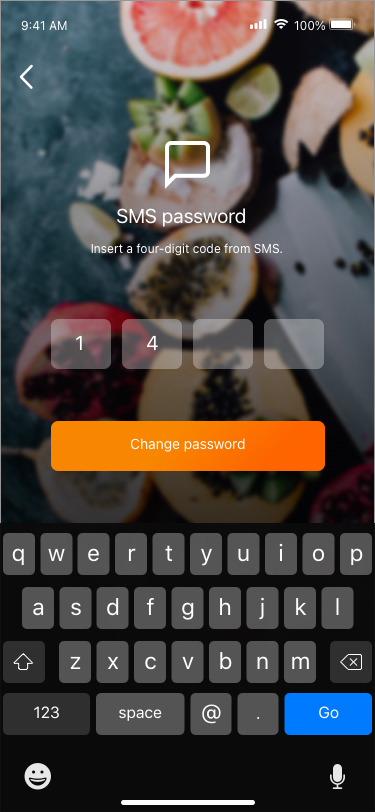
Text in this UI design:
100%
9:41 AM
SMS password
Insert a four-digit code from SMS.
1
4
Change password